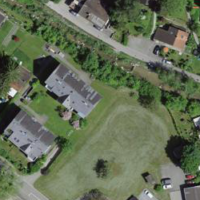
EUNIS habitat code: 54
Species observed at this site:
Clematis vitalba